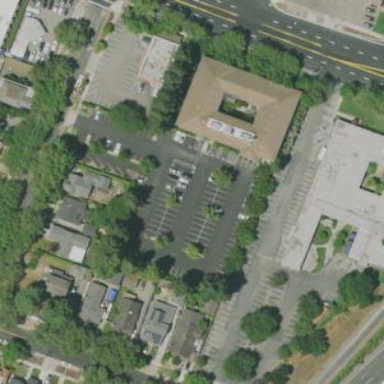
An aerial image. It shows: Commercial area.